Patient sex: M
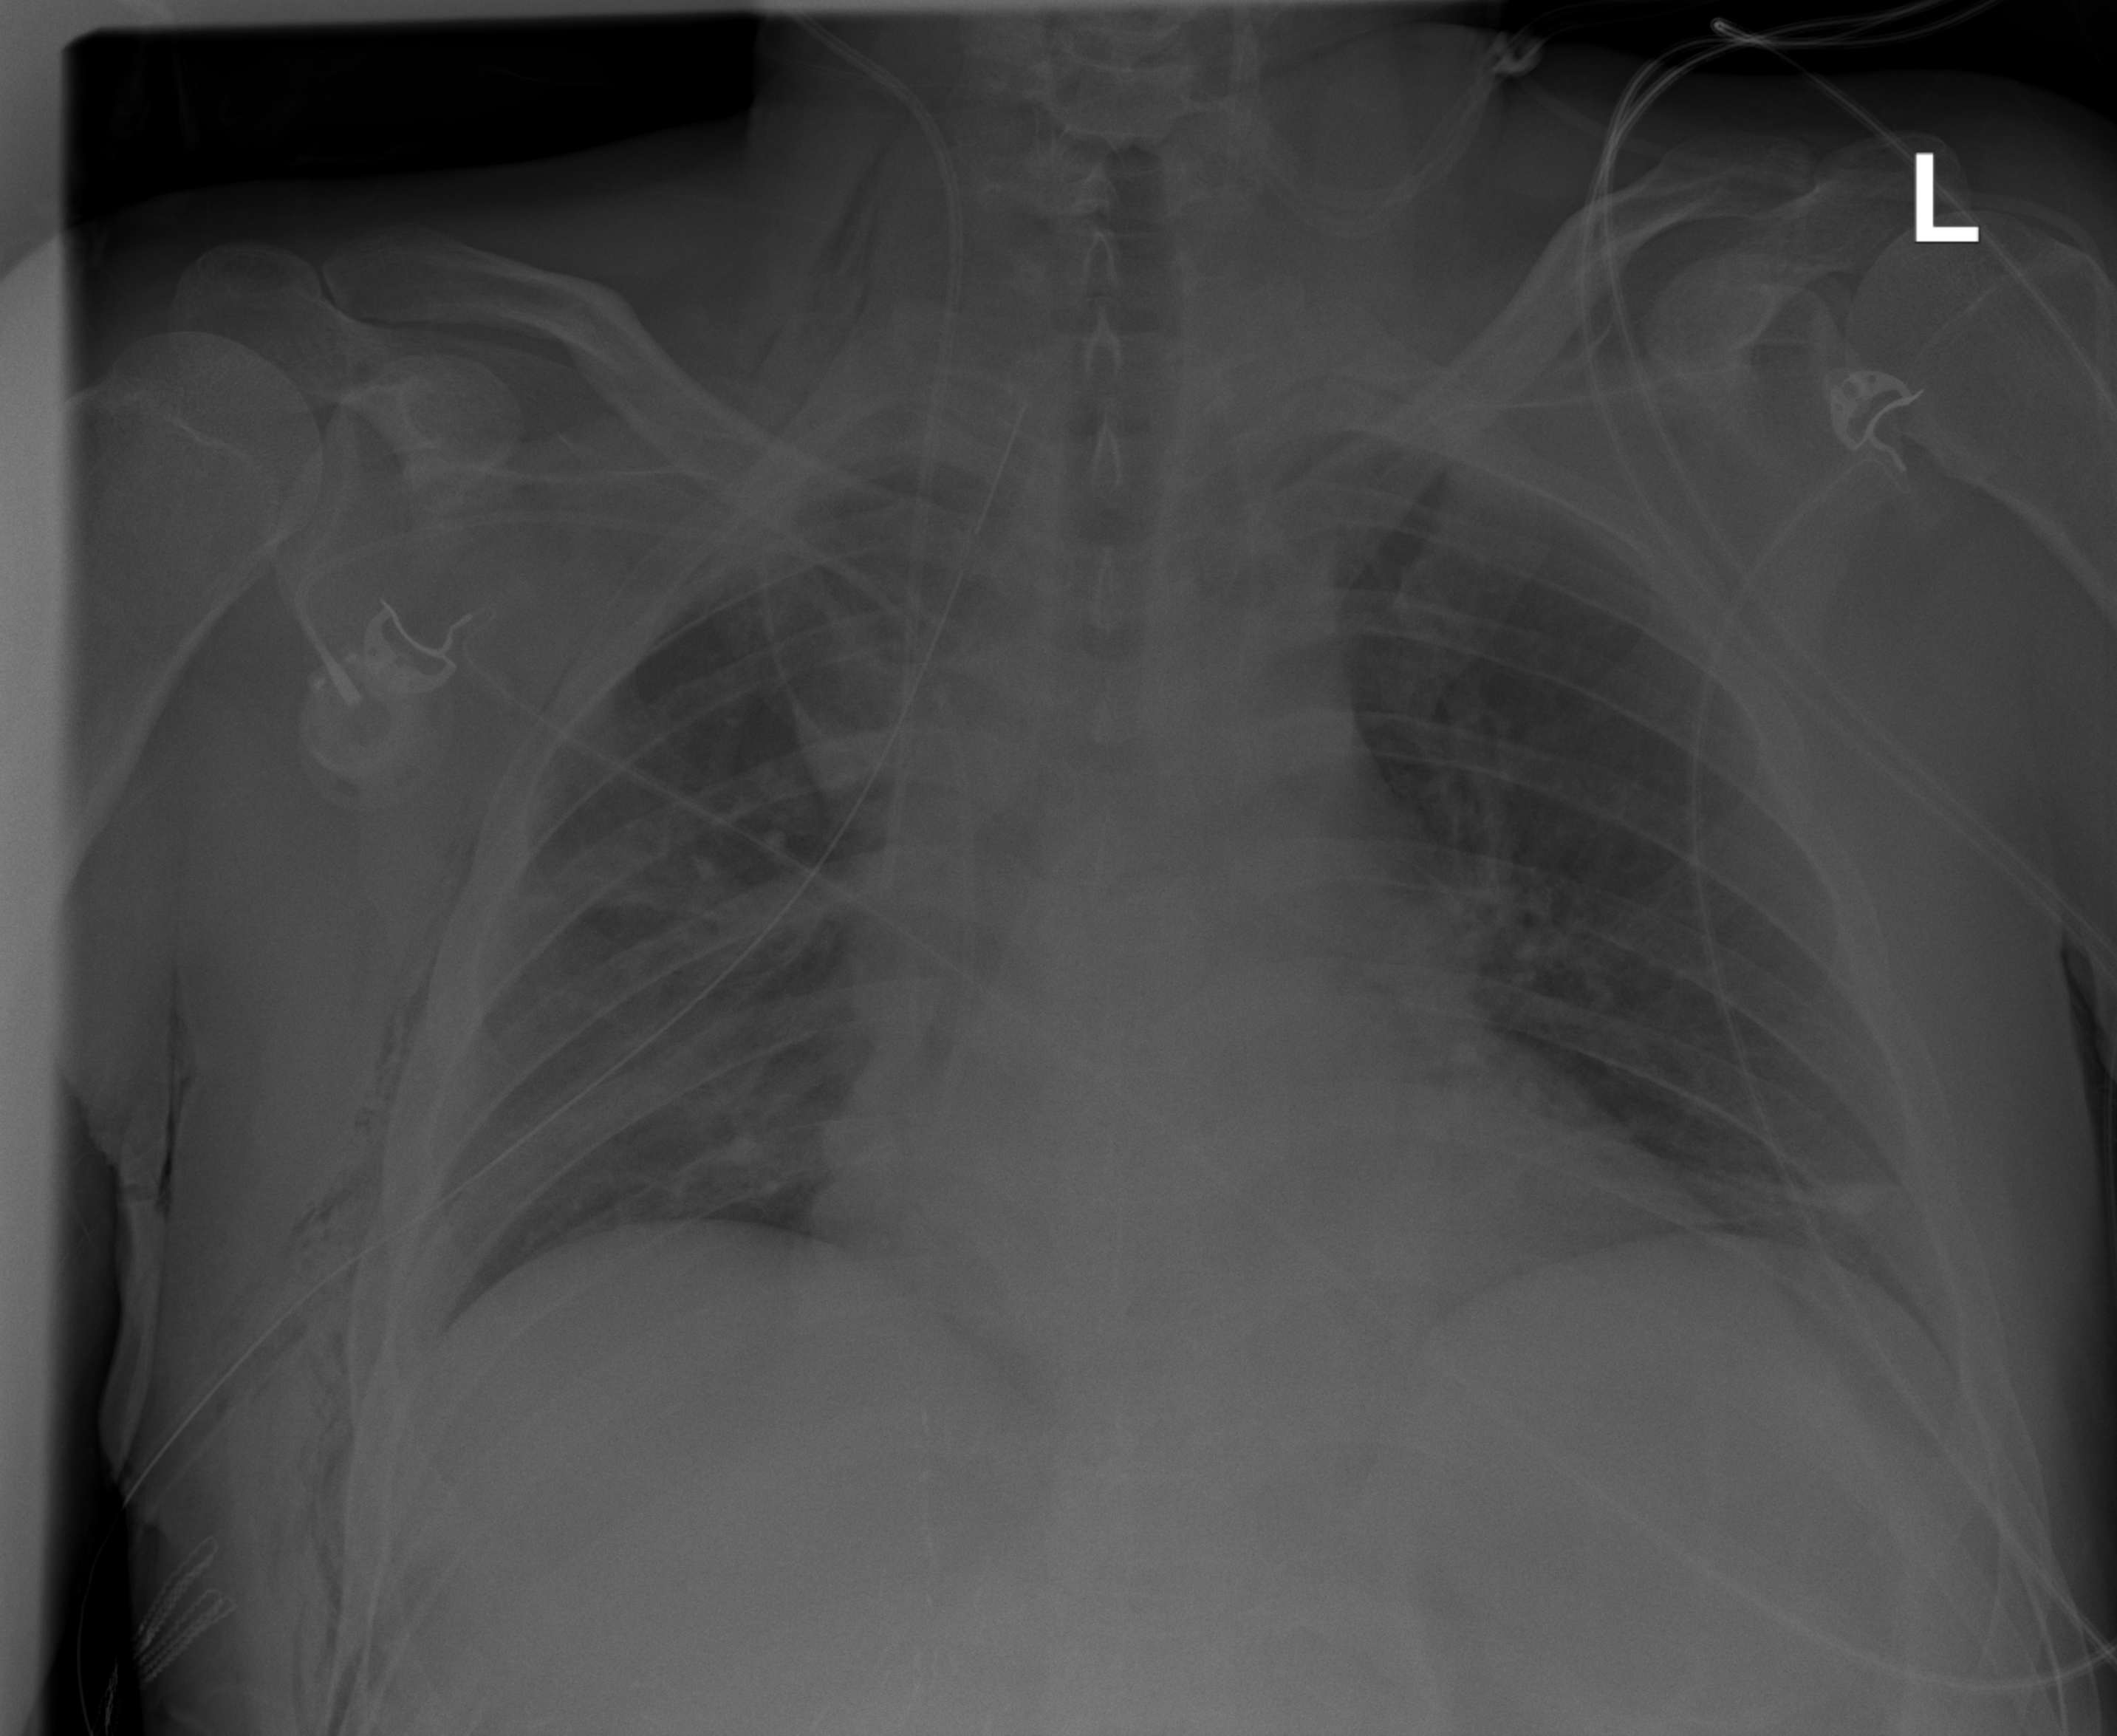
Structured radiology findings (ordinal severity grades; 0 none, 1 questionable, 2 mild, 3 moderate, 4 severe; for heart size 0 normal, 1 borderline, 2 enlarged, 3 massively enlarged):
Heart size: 2
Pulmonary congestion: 0
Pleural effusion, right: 0
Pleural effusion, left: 0
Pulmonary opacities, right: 0
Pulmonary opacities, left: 0
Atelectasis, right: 2
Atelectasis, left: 1